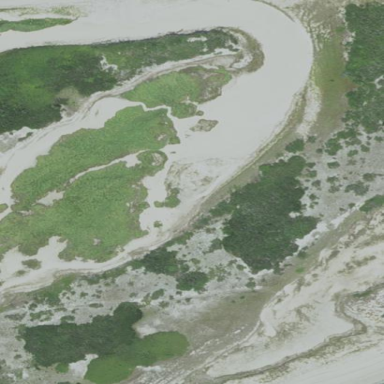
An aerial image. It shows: Tidal wetland area known as tidal flat.